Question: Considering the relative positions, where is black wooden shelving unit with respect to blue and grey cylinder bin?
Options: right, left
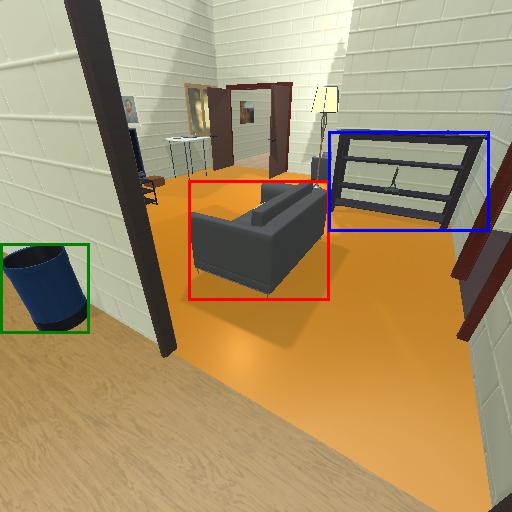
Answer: right